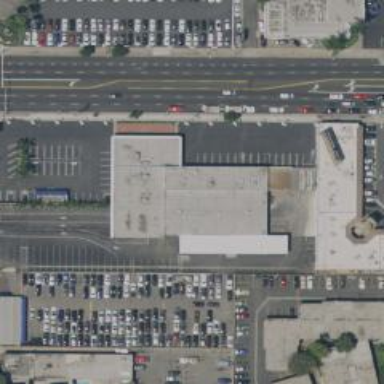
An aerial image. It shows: Commercial building with car shop.